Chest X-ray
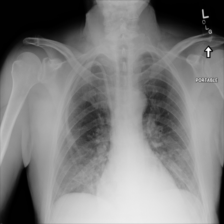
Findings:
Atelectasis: negative
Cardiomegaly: negative
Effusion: negative
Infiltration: negative
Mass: negative
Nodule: negative
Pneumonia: negative
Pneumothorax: negative
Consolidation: negative
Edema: negative
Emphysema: negative
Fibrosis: negative
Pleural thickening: negative
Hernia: negative